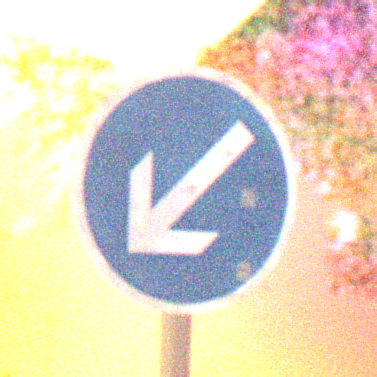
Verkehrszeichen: VorgeschriebeneVorbeifahrtLinks
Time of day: Night
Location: Outdoor (Nature)
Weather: Clear
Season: NotSpecified
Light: Natural